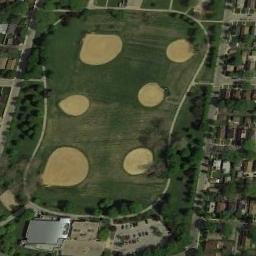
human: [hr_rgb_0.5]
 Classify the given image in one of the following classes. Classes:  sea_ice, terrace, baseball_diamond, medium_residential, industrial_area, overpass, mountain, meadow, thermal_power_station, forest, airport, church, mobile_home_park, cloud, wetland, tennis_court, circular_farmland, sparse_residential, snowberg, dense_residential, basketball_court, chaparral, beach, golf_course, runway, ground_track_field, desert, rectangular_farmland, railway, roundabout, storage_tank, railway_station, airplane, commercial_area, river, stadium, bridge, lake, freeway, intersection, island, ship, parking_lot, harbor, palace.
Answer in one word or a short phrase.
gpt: baseball_diamond